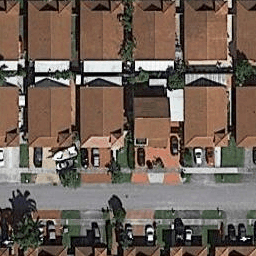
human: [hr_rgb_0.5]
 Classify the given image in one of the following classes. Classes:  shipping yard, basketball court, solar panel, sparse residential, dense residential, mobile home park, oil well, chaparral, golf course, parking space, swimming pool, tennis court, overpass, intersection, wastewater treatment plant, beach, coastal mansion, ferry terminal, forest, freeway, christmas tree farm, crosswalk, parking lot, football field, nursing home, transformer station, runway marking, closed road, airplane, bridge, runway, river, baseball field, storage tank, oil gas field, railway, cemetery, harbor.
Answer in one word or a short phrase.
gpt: dense residential